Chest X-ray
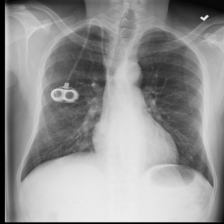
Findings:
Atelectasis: negative
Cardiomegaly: negative
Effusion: negative
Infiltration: negative
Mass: negative
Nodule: negative
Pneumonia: negative
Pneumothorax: negative
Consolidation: negative
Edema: negative
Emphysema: negative
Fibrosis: negative
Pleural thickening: negative
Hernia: negative